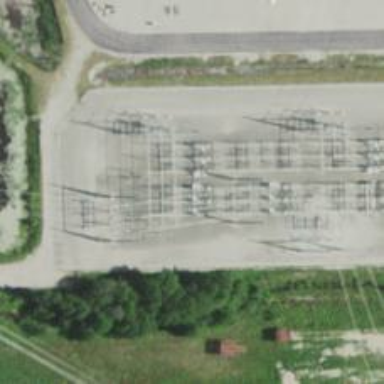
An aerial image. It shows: Switch for power supply.